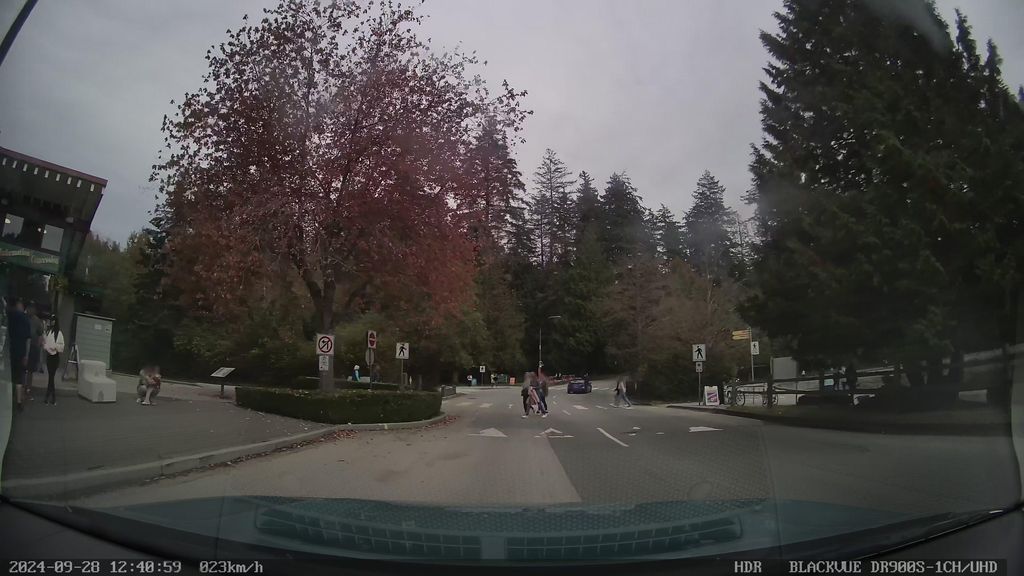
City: vancouver